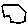
Label: hexagon